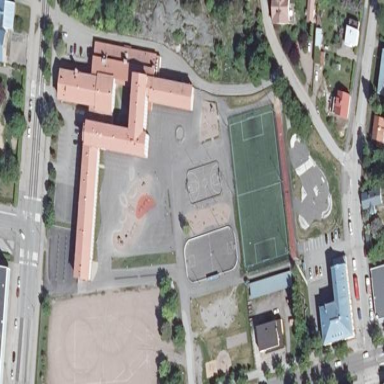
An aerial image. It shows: School.